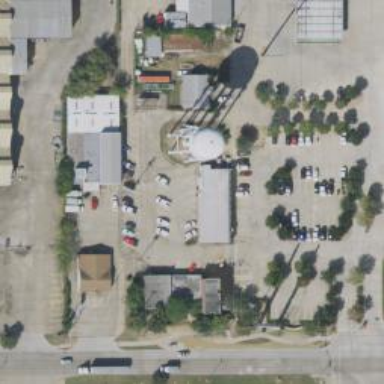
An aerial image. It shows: Water tower that is man-made.